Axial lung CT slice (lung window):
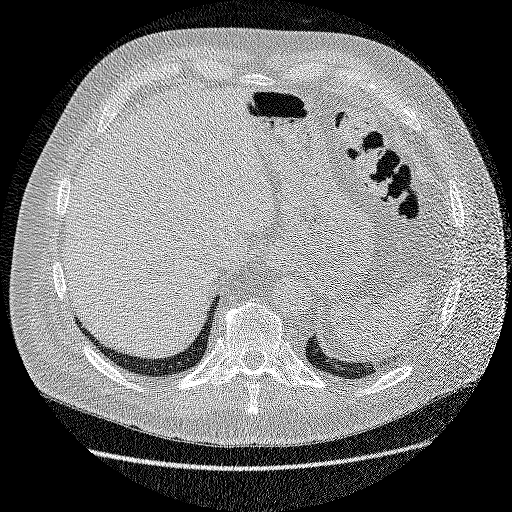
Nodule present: no